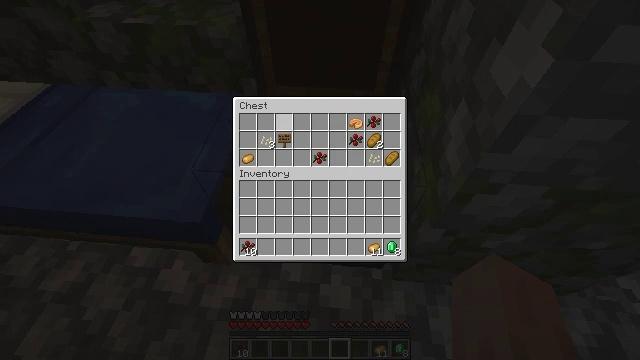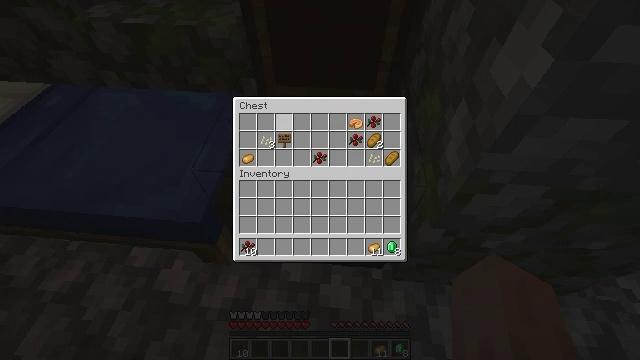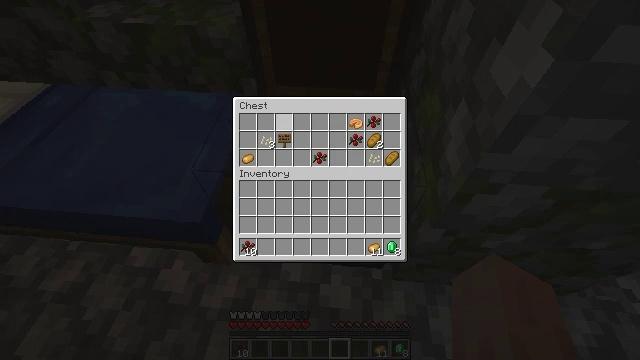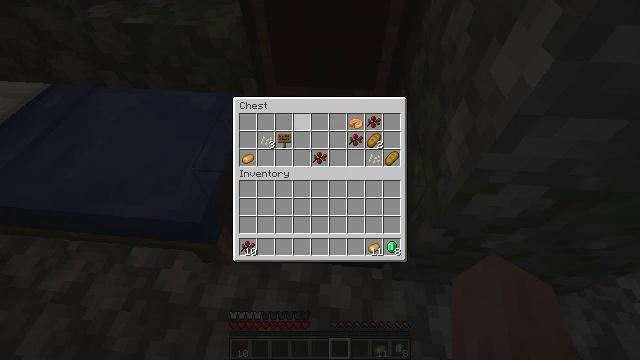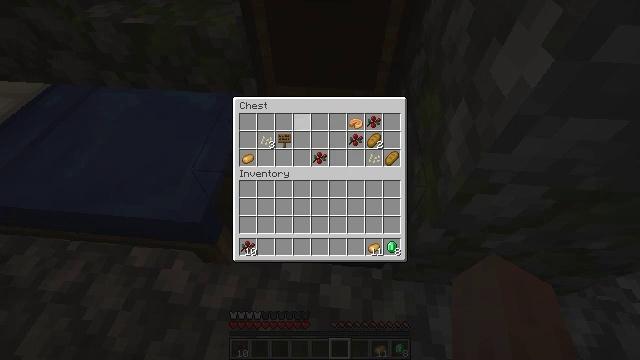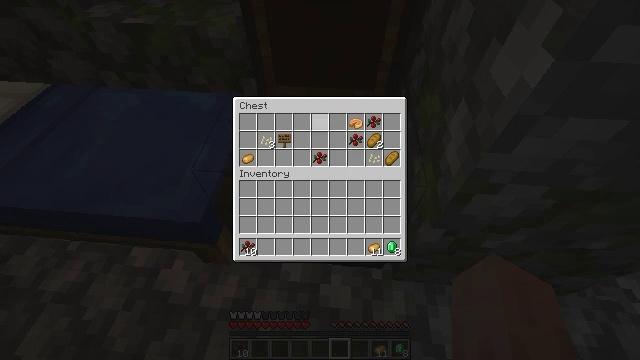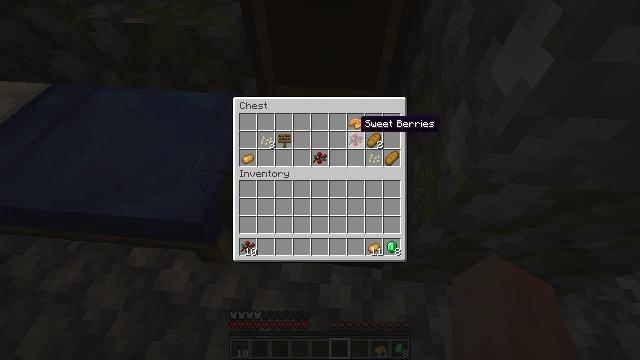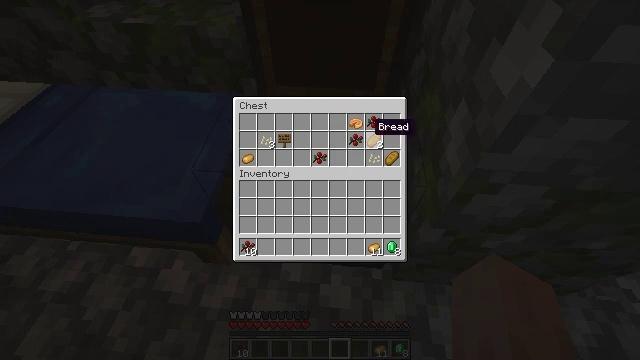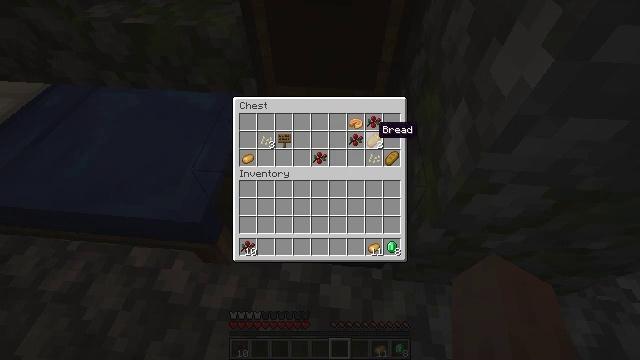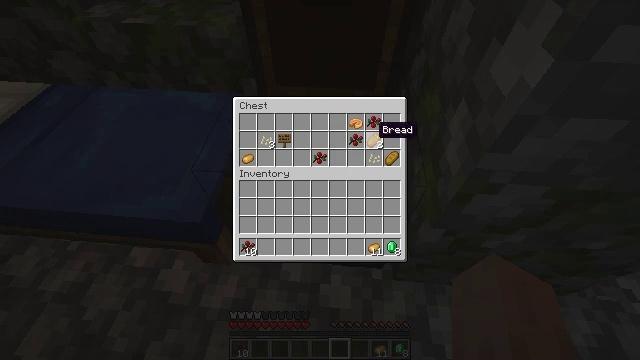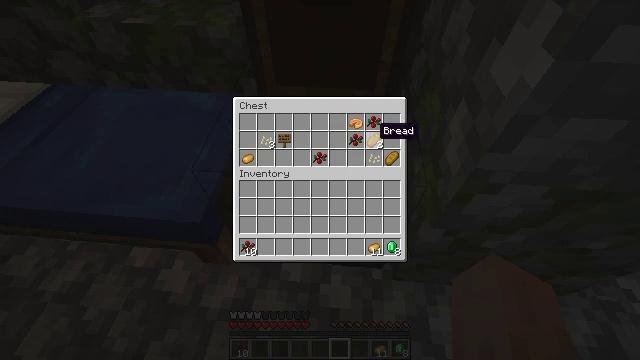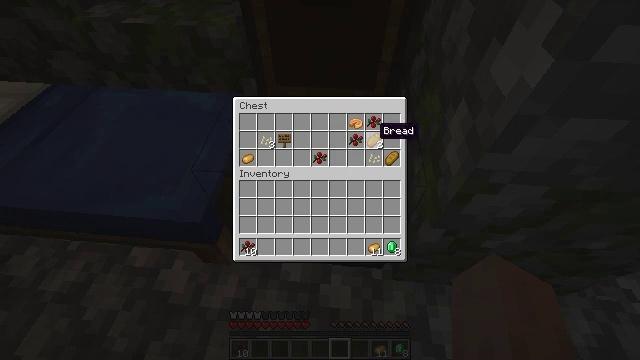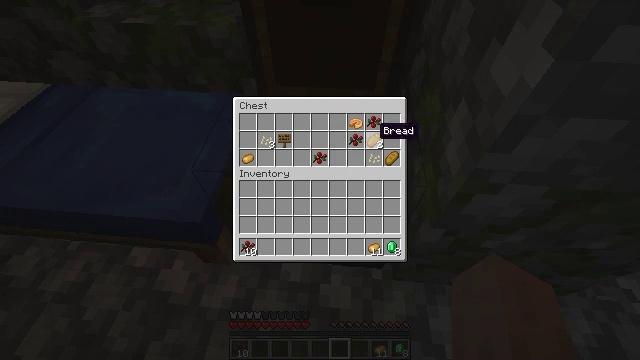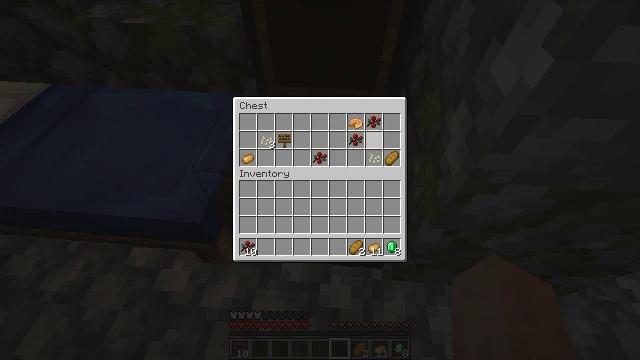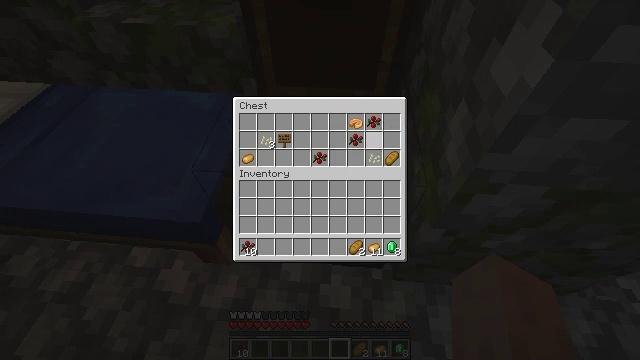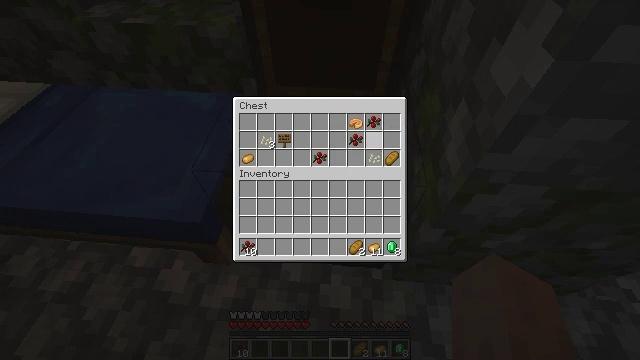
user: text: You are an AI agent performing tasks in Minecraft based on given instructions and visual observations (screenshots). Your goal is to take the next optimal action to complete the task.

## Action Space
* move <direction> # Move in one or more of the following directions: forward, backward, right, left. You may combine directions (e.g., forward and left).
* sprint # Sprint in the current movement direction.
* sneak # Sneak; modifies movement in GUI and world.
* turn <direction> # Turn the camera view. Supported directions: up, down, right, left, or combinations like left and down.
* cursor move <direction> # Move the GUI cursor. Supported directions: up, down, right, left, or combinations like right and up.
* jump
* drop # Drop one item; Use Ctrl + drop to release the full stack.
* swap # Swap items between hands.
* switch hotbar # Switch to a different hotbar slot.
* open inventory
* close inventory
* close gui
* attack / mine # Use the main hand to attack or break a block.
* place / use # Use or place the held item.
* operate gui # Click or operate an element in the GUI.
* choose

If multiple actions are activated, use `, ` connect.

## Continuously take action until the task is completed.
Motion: motion action
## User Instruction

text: Collect the purple carpet.
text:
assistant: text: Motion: sneak, operate gui
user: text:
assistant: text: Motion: sneak
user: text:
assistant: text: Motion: sneak
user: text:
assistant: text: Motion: sneak
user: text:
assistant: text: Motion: sneak, cursor move right and down
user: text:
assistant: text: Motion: sneak, cursor move right and down
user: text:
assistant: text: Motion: sneak, cursor move right
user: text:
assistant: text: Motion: sneak
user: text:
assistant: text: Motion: sneak
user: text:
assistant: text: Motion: sneak
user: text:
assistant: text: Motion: sneak
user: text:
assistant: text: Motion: sneak
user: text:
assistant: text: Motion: sneak, operate gui
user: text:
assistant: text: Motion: sneak, operate gui
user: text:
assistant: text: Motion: sneak
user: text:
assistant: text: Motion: sneak, cursor move right
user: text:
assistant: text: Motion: sneak
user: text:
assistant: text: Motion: sneak
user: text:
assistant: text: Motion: sneak
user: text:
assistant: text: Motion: sneak
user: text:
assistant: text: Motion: sneak
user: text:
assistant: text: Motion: sneak
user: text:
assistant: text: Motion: sneak, operate gui
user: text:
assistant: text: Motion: sneak, operate gui
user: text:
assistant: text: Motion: sneak, operate gui
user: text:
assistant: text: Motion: sneak
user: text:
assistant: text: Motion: sneak, cursor move left and up
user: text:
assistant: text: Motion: sneak
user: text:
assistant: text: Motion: sneak, cursor move left and up
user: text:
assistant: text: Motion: sneak